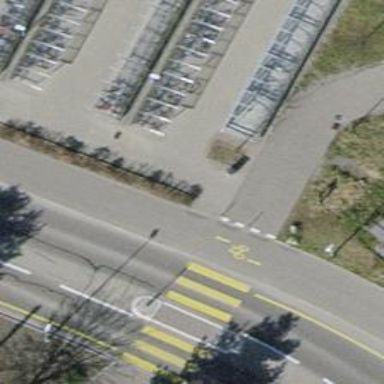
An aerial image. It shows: Bollard.